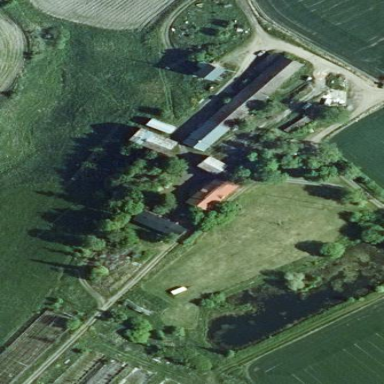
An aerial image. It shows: Farmyard area.